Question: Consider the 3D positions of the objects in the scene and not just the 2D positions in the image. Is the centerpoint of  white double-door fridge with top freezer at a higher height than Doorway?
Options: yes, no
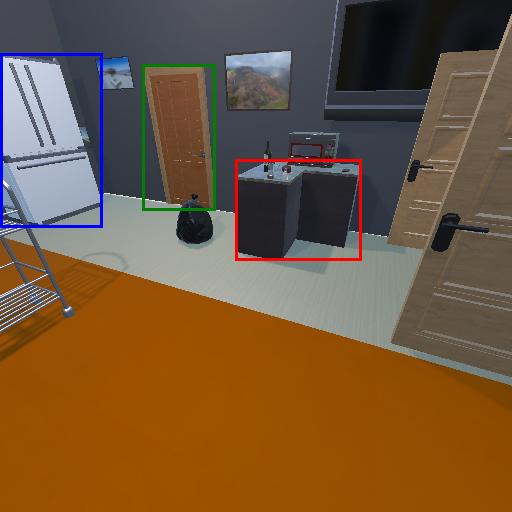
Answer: yes